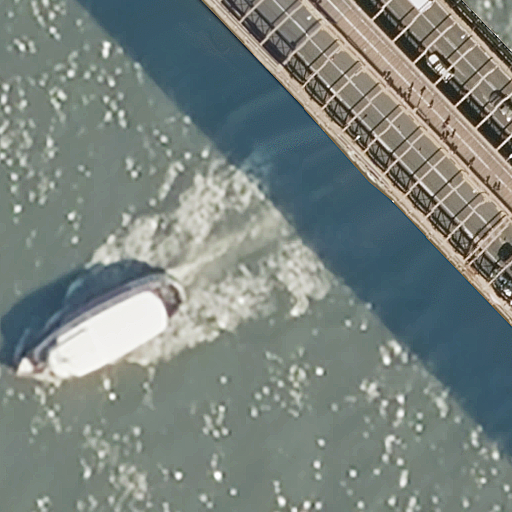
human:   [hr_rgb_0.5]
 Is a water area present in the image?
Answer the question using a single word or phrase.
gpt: yes

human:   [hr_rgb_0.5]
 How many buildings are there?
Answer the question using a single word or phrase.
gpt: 0

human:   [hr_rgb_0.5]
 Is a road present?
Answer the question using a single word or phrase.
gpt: yes

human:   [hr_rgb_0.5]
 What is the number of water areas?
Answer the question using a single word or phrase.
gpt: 1

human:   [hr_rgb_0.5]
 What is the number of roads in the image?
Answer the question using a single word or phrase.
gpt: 3

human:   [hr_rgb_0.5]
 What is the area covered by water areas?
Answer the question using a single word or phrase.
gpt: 10605m2

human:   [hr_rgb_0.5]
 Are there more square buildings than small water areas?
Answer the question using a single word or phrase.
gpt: no

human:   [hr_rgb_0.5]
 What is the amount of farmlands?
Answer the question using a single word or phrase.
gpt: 0

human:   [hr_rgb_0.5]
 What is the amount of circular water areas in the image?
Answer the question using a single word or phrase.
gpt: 0

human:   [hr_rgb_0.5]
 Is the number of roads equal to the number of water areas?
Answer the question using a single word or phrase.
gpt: no

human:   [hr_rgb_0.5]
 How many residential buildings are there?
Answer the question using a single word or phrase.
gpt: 0

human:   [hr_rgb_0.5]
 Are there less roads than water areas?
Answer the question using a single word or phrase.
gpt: no

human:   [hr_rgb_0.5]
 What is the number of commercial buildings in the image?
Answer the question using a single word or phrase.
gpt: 0

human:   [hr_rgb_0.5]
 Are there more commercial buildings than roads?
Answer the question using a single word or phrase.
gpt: no

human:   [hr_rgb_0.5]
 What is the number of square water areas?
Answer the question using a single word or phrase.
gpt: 0

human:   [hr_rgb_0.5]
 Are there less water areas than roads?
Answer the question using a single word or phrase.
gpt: yes

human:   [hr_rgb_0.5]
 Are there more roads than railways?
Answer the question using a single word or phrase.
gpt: yes

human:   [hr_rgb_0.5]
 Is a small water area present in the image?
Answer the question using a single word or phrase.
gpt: no

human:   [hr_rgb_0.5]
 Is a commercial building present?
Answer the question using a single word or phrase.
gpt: no

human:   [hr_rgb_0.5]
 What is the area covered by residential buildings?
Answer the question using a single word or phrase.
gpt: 0m2

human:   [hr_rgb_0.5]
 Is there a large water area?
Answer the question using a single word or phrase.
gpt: yes

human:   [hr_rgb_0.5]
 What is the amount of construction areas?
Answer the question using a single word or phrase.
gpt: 0

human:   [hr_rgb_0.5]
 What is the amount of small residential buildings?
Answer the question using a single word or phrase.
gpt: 0

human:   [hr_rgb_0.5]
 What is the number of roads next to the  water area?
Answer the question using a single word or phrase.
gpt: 3

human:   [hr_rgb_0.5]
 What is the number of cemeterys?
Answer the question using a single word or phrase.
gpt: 0

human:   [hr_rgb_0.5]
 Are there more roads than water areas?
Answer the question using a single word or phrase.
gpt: yes

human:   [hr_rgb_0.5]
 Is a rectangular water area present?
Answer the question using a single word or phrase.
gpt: yes

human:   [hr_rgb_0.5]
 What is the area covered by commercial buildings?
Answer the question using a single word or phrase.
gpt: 0m2

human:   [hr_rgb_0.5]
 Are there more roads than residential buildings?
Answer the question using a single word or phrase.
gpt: yes

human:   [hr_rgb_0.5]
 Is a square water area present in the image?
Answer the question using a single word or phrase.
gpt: no

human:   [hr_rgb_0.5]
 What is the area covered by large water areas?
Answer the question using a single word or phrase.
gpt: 10605m2

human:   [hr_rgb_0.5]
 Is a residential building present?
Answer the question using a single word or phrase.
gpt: no

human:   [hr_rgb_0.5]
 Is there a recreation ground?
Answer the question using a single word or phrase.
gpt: no

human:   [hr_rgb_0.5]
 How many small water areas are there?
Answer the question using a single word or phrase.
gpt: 0

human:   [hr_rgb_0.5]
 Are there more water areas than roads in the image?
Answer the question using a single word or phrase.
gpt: no

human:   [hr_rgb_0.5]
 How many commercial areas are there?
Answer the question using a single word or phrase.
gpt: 0

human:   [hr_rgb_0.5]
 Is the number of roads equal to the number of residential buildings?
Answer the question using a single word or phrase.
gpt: no

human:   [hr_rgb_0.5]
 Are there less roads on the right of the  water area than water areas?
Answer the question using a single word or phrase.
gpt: no

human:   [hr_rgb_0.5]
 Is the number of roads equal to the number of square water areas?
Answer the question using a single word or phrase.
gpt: no

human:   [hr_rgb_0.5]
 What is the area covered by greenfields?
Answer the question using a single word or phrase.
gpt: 0m2

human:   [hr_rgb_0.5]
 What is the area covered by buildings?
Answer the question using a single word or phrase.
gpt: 0m2

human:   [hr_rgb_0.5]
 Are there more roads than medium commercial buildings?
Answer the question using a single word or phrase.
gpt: yes

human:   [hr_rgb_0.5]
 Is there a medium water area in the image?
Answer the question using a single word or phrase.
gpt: no

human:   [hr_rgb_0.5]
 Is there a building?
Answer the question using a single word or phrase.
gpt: no

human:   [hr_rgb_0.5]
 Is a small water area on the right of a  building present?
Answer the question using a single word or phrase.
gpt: no

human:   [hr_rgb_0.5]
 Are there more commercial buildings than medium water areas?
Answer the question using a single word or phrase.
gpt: no

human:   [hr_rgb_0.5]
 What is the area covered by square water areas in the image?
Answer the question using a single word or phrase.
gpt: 0m2

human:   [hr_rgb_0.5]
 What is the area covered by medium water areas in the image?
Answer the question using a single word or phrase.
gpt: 0m2

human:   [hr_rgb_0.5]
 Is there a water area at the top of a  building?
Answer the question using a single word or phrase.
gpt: no

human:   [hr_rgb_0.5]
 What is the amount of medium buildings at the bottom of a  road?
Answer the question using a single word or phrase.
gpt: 0

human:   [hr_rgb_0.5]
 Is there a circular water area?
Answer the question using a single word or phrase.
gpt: no

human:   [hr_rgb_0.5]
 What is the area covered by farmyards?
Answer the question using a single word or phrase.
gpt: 0m2

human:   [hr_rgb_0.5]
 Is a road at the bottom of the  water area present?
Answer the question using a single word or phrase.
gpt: no

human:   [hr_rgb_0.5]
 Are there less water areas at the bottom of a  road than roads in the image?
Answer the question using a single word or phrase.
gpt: yes

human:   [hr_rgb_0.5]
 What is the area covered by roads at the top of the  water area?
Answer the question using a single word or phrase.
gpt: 0m2

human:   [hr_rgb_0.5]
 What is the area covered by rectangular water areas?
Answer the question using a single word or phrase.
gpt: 10605m2

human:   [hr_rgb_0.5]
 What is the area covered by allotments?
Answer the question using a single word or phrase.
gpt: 0m2

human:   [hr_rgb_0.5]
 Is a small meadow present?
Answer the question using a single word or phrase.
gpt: no

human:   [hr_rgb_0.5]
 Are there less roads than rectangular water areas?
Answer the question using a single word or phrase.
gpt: no

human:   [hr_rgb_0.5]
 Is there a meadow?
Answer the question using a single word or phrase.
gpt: no

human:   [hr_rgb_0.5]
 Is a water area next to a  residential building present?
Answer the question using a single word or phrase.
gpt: no

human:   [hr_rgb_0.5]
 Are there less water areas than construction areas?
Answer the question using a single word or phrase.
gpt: no

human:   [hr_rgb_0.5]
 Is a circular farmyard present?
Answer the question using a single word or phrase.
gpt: no

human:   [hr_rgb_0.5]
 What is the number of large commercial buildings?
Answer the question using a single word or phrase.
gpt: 0